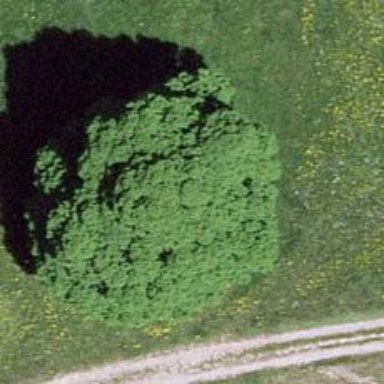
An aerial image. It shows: Urban tree adding natural touch to the cityscape.